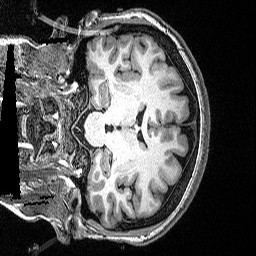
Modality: T1w
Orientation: coronal
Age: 36
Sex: female
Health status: healthy
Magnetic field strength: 3 T
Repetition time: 2.53 s
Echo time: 0.00331 s